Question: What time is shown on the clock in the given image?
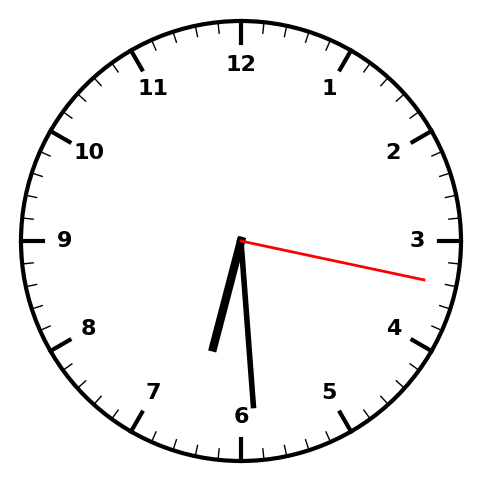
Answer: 06:29:17